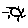
Label: sun